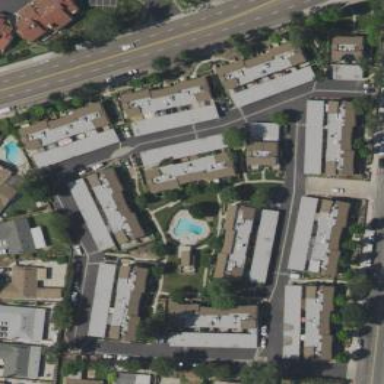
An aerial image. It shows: Residential area with apartments.